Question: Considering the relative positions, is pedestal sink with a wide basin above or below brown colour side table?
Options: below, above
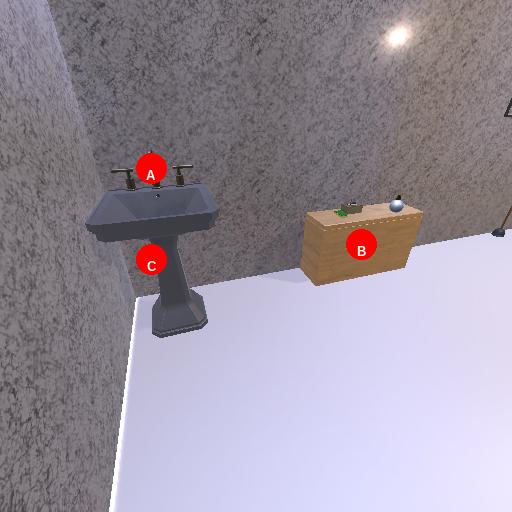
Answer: below